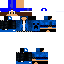
A male human skin with dark skin, wearing brown long hair dressed in a blue hoodie and black pants, featuring a closed mouth.